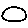
Label: circle